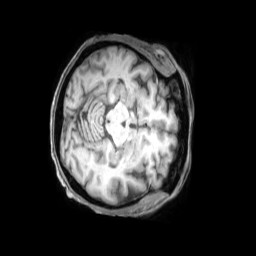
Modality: T1w
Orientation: axial
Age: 62
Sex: female
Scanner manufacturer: philips
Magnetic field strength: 3 T
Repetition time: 0.009895 s
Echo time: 0.004605 s